Question: <URL> has already been asked.
I've set a gallery composed of elements in six columns. However I want the first element to span the first two columns of the gallery.

'''
$deskcol : 12;
.colSixth {
@include gallery(2 of $deskcol);
}
.colSixth.strap {
??
}
<div class="colSixth strap">
content should span two Sixths
</div>
<article class="colSixth">
content spans one sixth
</article>
<article class="colSixth">
content spans one sixth
</article>
<article class="colSixth">
content spans one sixth
</article>
<article class="colSixth">
content spans one sixth
</article>
'''
Is there a way to offset the 'gallery' function by two? I've tried isolating it. And I've added extra padding on the '.strap' element, but it pushes the first row of gallery out and off the page. And even tried '&:first-child' selectors in various flavours.
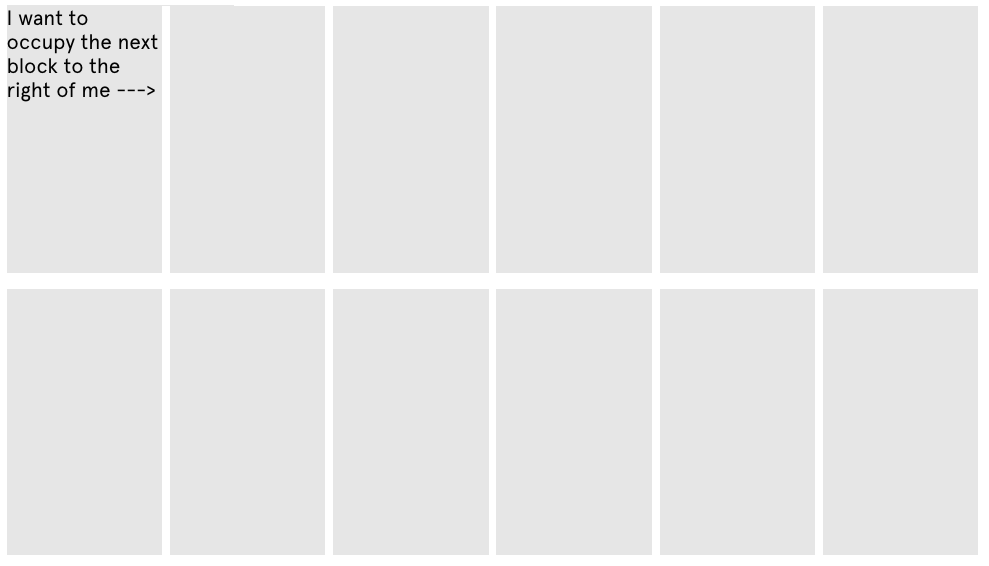
Answer: I never really solved this with a Susy gallery offset rule of sorts. Instead I resorted to wrapping each pair of '<article>'elements in a '.colThird' and nesting the two '.colSixth' elements inside them.
'''
.colThird {
@include gallery(4 of $deskcol);
}
.colSixth {
@include span(2 of 4);
&:last-child {
@include omega;
}
}
<div class="colThird">
<div class="colSixth strap">
content should span two Sixths
</div>
</div>
<div class="colThird">
<article class="colSixth">
content spans one sixth
</article>
<article class="colSixth">
content spans one sixth
</article>
</div>
'''